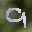
Label: 9